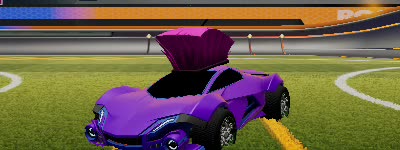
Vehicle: werewolf